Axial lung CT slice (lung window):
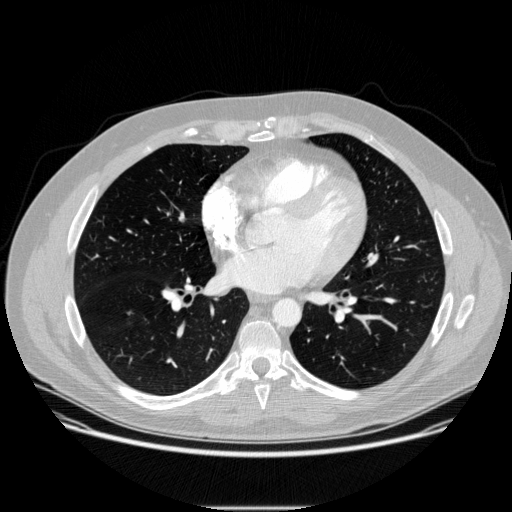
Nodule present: no